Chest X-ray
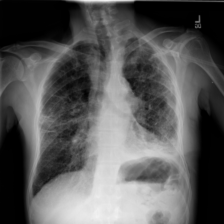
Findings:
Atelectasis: positive
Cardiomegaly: negative
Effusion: negative
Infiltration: negative
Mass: negative
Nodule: negative
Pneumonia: negative
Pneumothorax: negative
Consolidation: negative
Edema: negative
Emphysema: negative
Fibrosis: positive
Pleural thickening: positive
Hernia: negative